Question: I'm working with OxyPlot in WPF and have some problems. I'm trying to create an app and want to use OxyPlot to create a chart. Everything works except that the plot/the data won't show up. I can't seem to figure out why.
Here is some of my xaml code:
'''
<UserControl x:Class="myNameSpace.MainPanel"
xmlns="http://schemas.microsoft.com/winfx/2006/xaml/presentation"
xmlns:x="http://schemas.microsoft.com/winfx/2006/xaml"
xmlns:mc="http://schemas.openxmlformats.org/markup-compatibility/2006"
xmlns:d="http://schemas.microsoft.com/expression/blend/2008"
xmlns:app="clr-namespace:myNameSpace"
xmlns:oxy="http://oxyplot.org/wpf"
mc:Ignorable="d"
d:DesignHeight="1200"
d:DesignWidth="1920">
<UserControl.DataContext>
<local:MainViewModel/>
</UserControl.DataContext>
....
<oxy:Plot Title="{Binding Title}" Margin="760,689,606,228" Width="504" Height="283">
<oxy:Plot.Series>
<oxy:LineSeries ItemsSource="{Binding Points}"/>
</oxy:Plot.Series>
</oxy:Plot>
'''
and my MainViewPanel class looks like this:
'''
public class MainViewModel
{
public MainViewModel()
{
this.Title = "Example 2";
this.Points = new List<DataPoint>
{
new DataPoint(0, 4),
new DataPoint(10, 13),
new DataPoint(20, 15),
new DataPoint(30, 16),
new DataPoint(40, 12),
new DataPoint(50, 12)
};
}
public string Title { get; private set; }
public IList<DataPoint> Points { get; private set; }
}
'''
This is how the chart looks like when I run my code

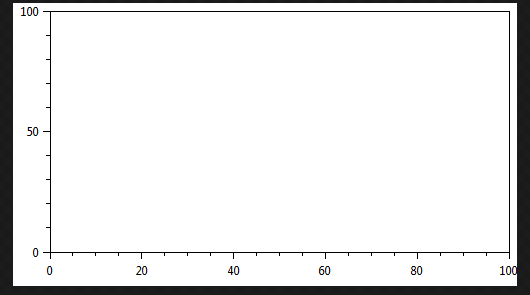
Answer: I don't see local namespace prefix defined. If the MainViewModel is in the AnnaEmilie namespace, change 'local:MainViewModel' to 'app:MainViewModel'